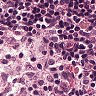
Metastatic tissue present: no